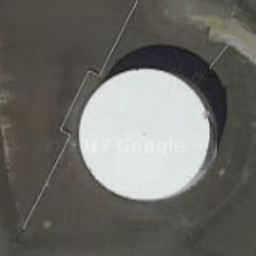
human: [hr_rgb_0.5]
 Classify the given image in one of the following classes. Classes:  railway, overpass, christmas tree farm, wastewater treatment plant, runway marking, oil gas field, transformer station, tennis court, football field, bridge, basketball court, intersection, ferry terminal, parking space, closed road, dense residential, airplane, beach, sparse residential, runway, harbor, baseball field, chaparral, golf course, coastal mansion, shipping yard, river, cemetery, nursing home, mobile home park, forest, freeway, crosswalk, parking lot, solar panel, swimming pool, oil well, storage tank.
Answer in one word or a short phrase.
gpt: storage tank